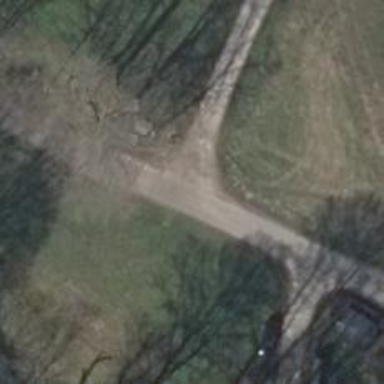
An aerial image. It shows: Paved service road with designated space for bicycles.